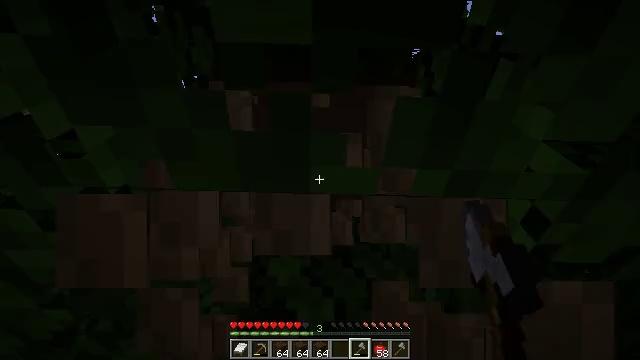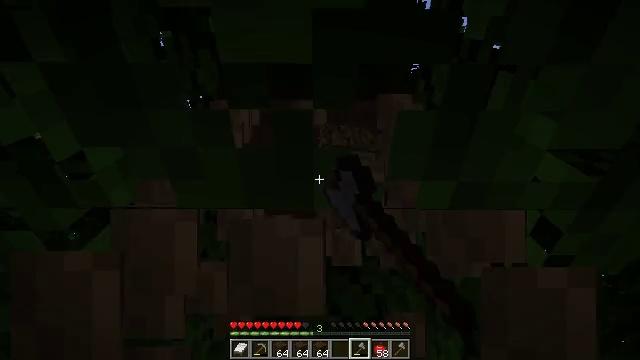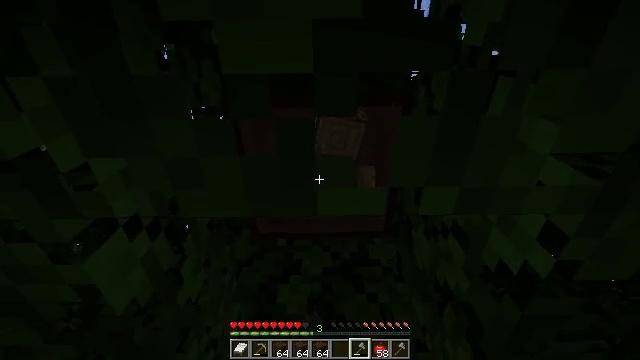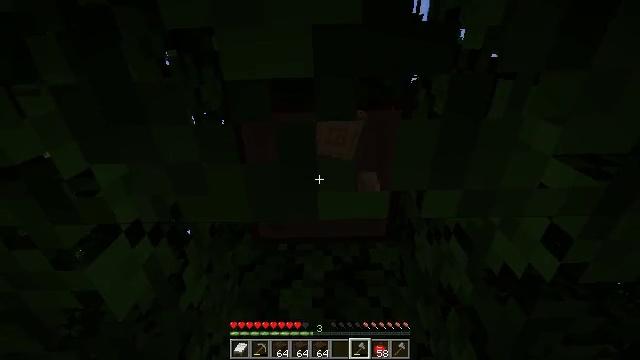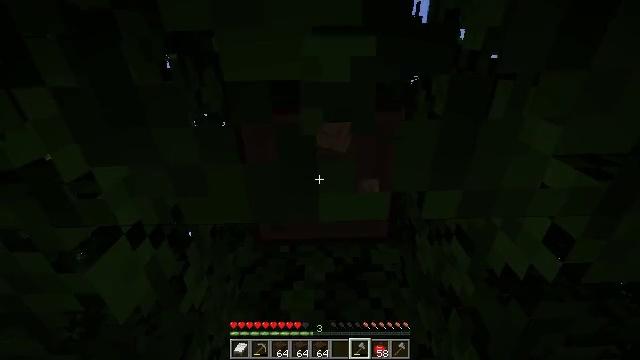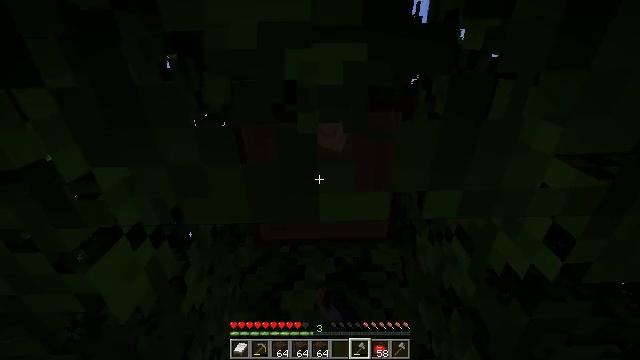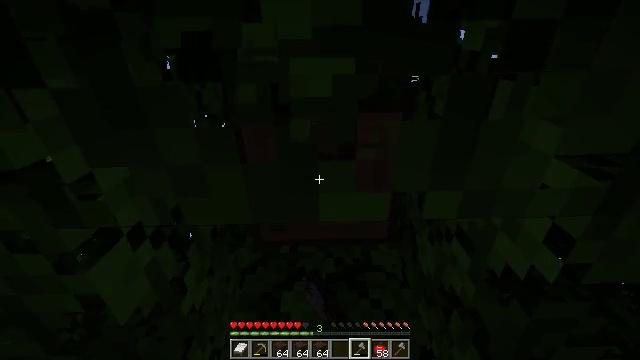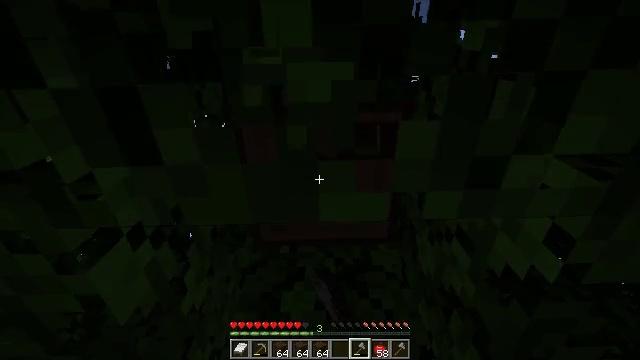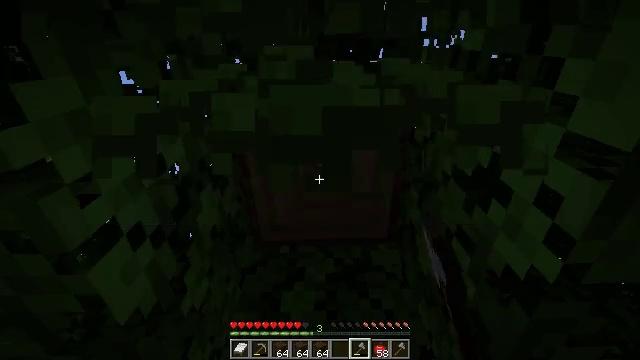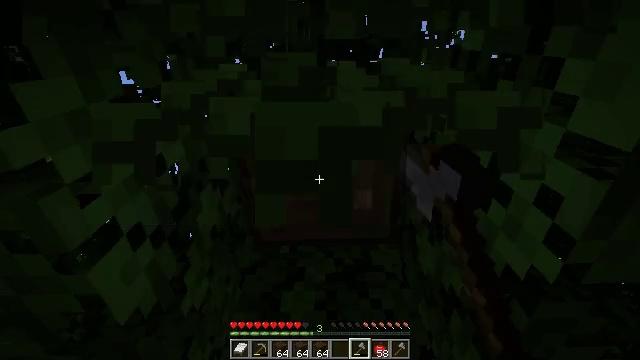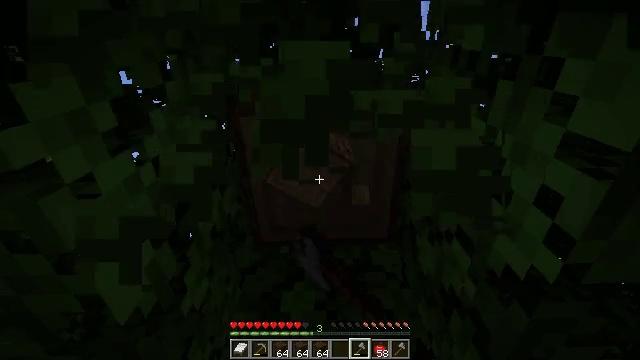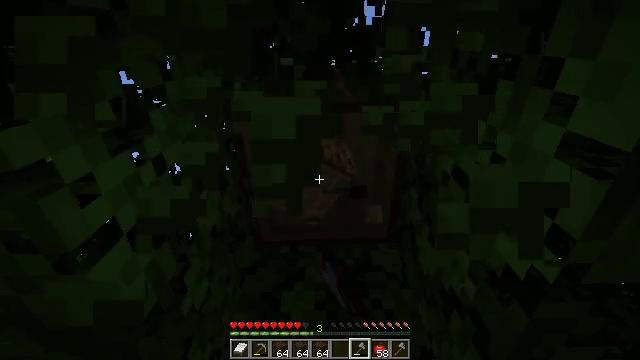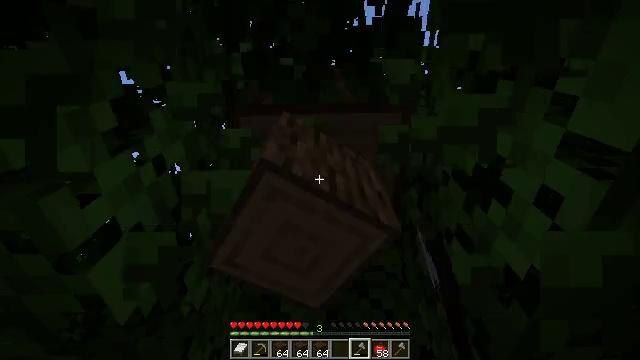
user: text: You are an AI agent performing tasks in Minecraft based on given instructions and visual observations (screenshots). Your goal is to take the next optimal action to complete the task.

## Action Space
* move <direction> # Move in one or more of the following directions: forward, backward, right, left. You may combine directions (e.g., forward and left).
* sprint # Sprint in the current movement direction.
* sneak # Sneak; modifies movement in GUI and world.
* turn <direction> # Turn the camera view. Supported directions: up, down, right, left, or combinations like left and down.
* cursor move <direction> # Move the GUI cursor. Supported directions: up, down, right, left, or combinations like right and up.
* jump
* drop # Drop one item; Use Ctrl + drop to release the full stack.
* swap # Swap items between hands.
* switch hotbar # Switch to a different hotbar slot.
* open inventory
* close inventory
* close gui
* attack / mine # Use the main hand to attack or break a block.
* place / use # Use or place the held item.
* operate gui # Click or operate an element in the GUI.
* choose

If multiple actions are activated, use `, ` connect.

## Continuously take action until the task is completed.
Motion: motion action
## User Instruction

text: Collect some oak leaves.
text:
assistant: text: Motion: turn left and up, attack / mine
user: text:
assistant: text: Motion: turn left and up, attack / mine
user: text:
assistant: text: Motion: attack / mine
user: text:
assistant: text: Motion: attack / mine
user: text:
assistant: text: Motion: attack / mine
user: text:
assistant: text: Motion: attack / mine
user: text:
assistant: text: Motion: attack / mine
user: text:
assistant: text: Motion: attack / mine
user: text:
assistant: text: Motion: attack / mine
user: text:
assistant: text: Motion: attack / mine
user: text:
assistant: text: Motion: attack / mine
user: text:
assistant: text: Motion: attack / mine
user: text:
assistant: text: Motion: attack / mine